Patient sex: M
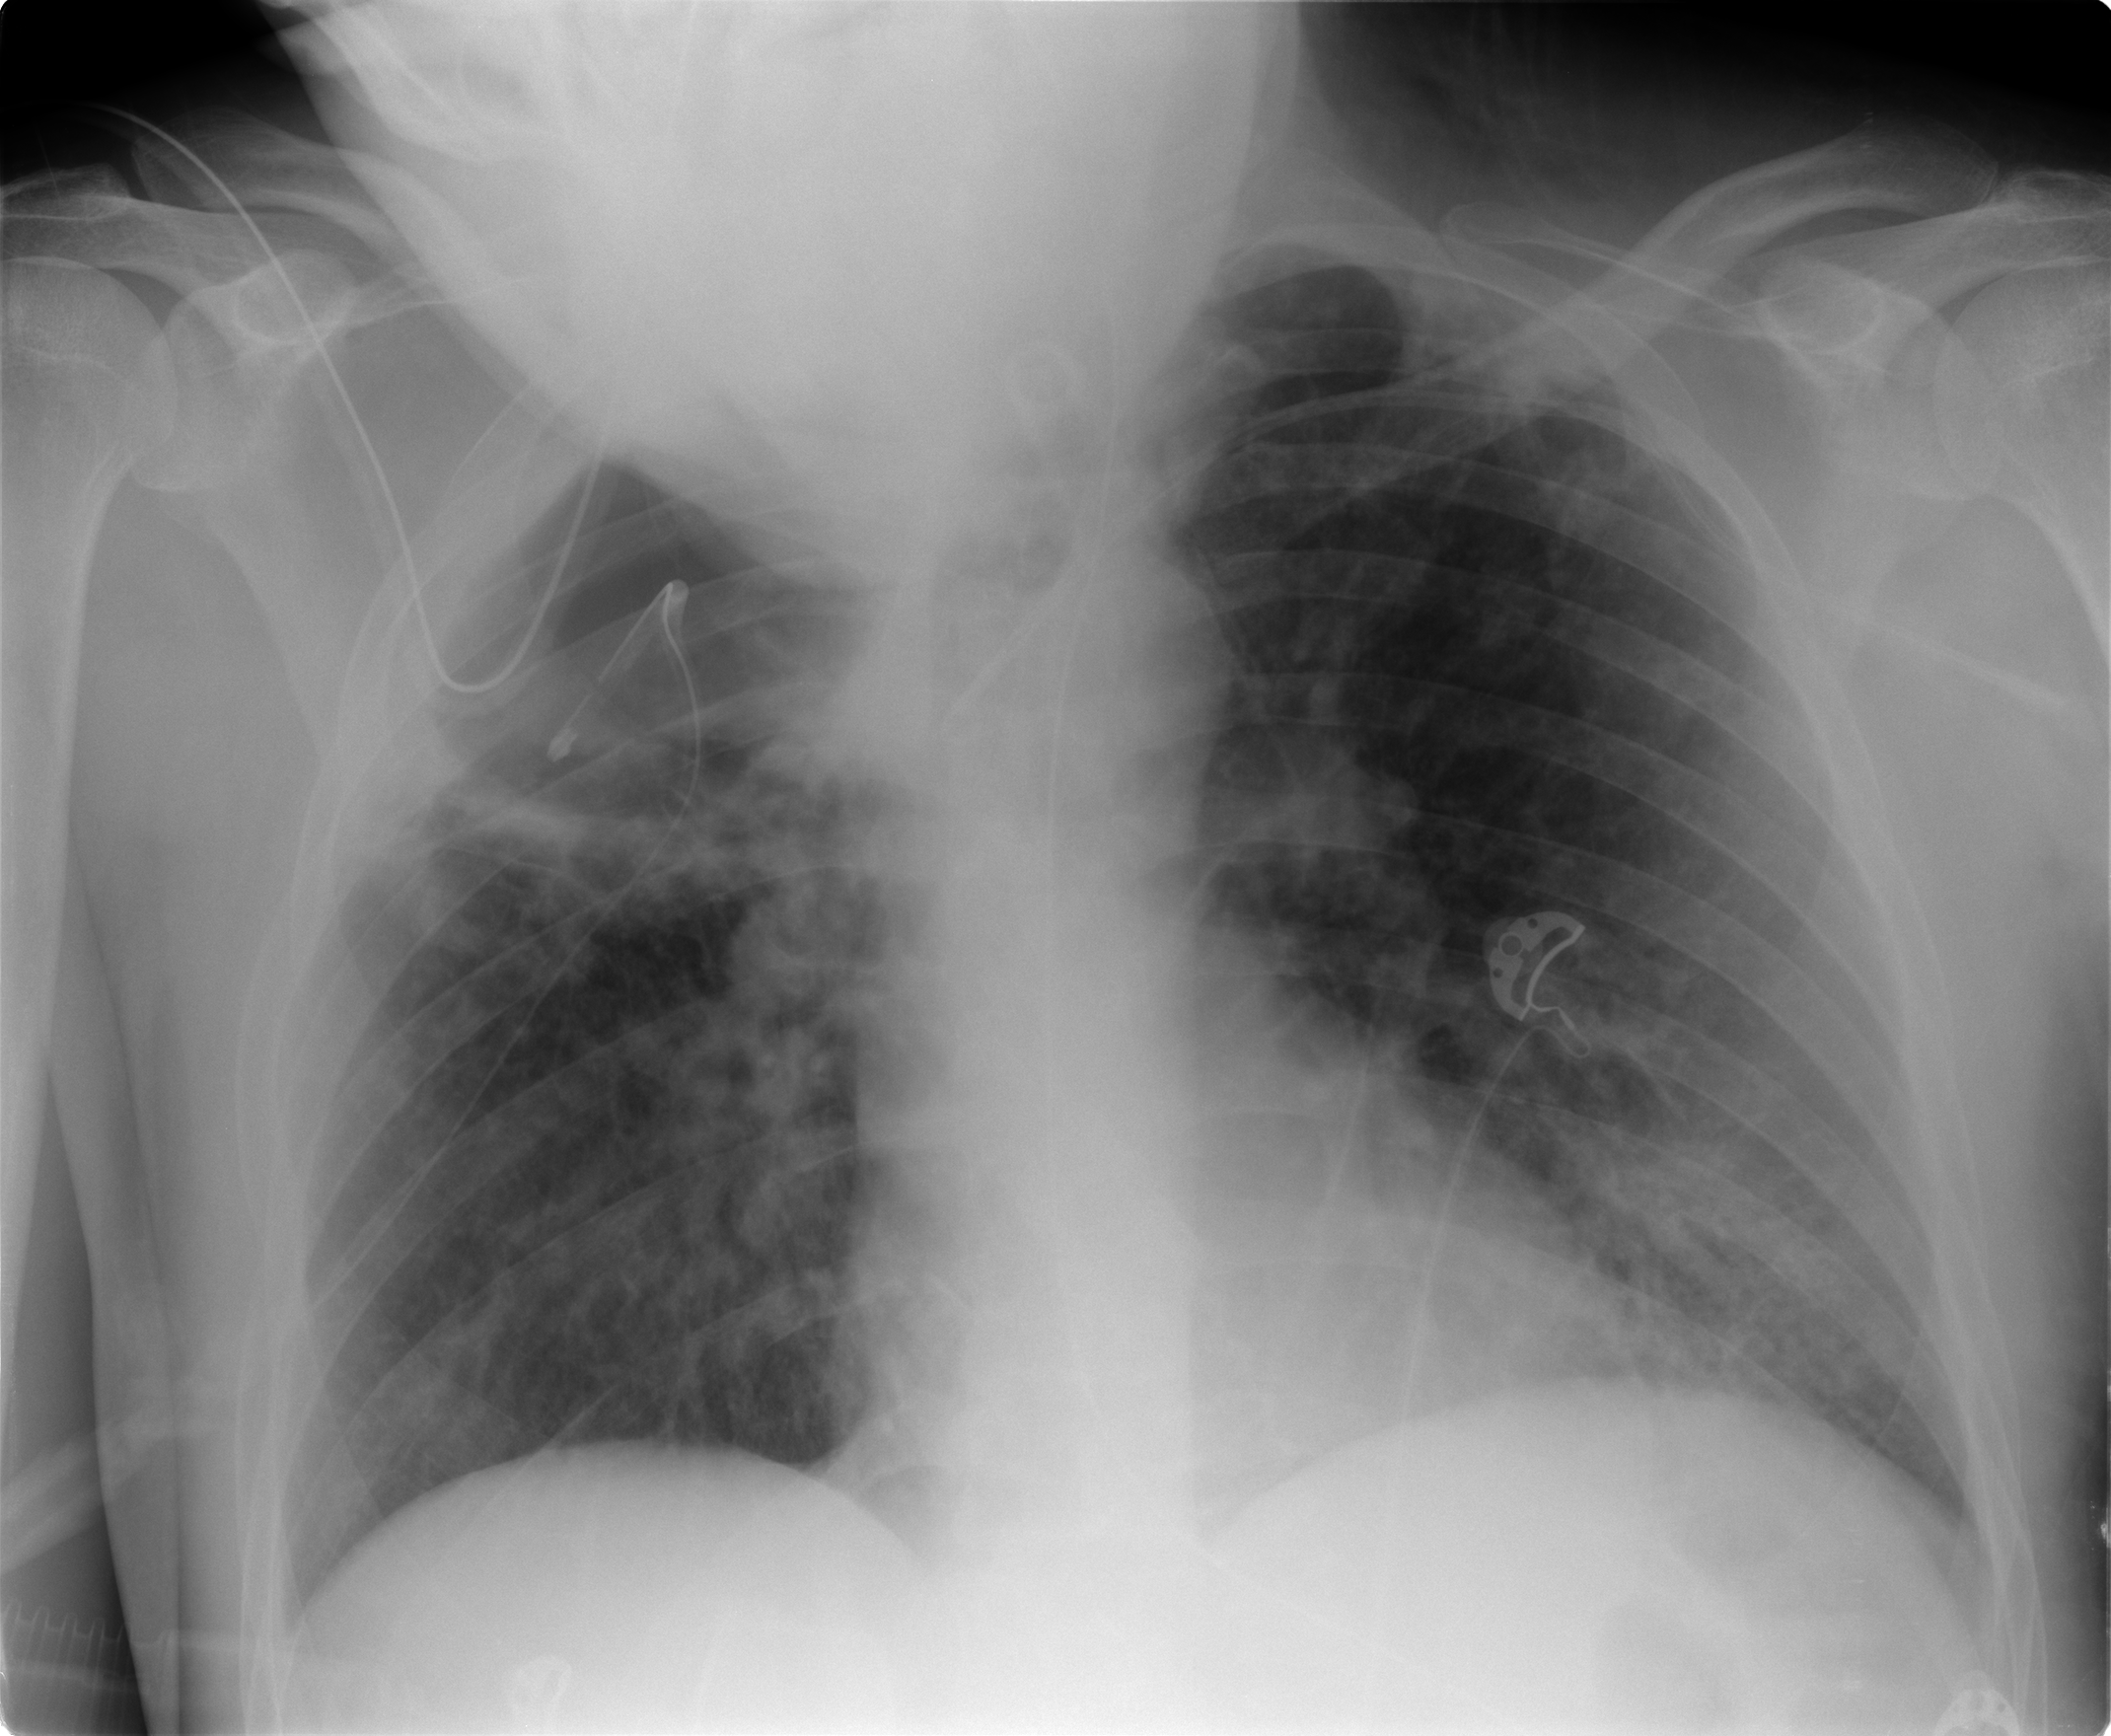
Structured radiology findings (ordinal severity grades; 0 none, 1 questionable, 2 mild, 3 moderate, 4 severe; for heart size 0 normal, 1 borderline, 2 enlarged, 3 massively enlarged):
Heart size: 0
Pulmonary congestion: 1
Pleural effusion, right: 0
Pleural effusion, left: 0
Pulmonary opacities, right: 2
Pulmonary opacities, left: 2
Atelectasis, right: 2
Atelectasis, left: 2